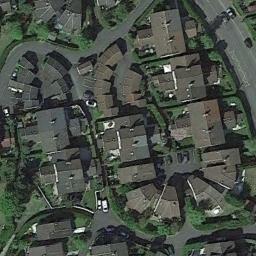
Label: dense_residential